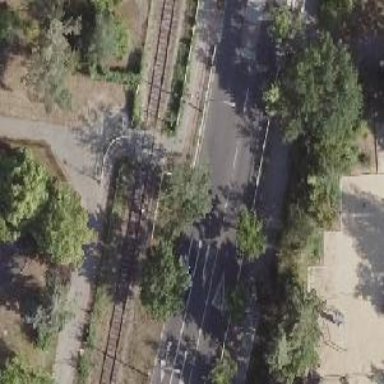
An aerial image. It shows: Railway crossing with chicane.